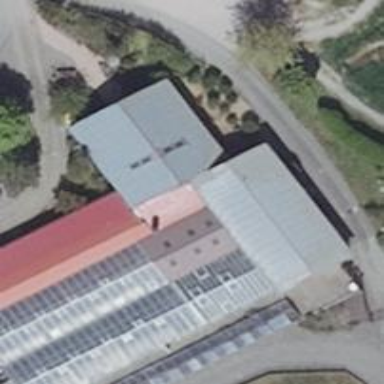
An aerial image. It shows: Garden center shop.